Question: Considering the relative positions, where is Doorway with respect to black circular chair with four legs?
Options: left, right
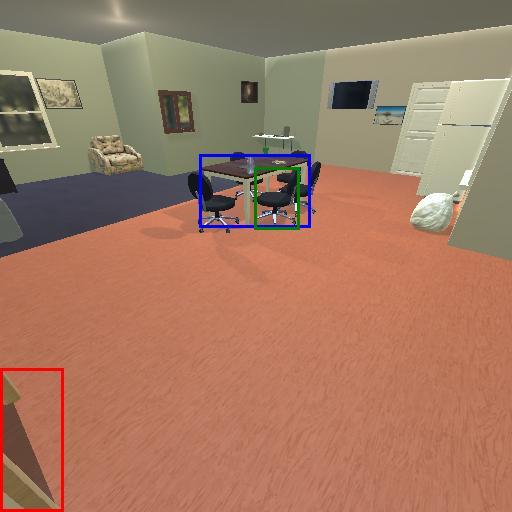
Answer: left